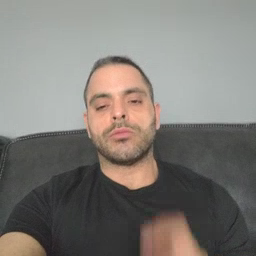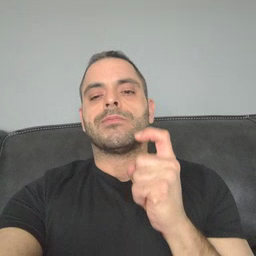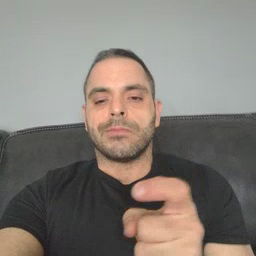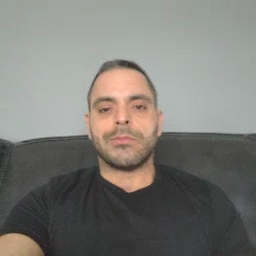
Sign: gift